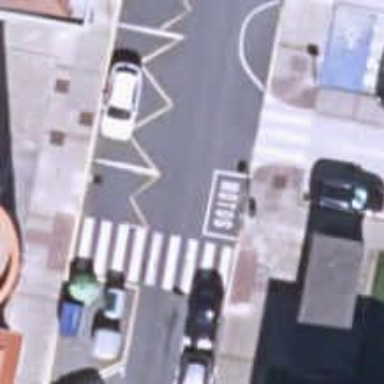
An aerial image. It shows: Uncontrolled zebra crossing on the road.